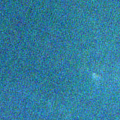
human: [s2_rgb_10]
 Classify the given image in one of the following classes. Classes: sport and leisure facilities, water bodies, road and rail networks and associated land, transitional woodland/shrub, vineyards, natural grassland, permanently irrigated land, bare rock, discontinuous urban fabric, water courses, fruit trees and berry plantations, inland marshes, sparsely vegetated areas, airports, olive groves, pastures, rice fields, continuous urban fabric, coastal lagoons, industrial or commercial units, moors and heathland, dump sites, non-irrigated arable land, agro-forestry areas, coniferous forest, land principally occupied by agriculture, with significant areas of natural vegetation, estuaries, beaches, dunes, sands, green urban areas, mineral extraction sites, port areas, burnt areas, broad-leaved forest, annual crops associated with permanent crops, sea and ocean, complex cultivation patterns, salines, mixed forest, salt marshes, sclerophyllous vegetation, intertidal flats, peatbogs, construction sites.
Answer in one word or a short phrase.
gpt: sea and ocean